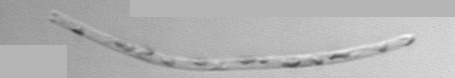
Label: Eucampia_morphytype1